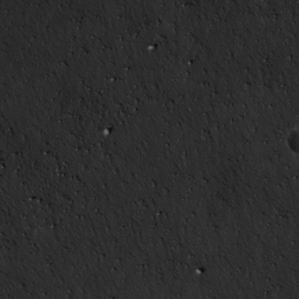
Label: non_frost